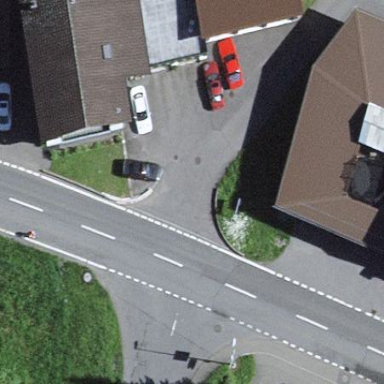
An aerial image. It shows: Simple house.